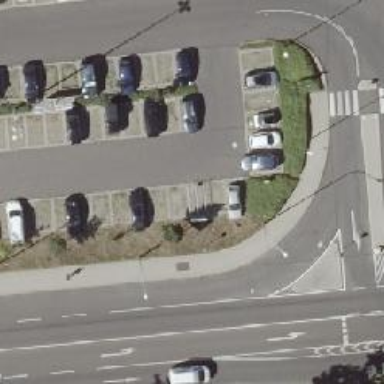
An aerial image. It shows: Asphalt parking aisle road.